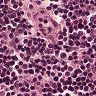
Metastatic tissue present: no